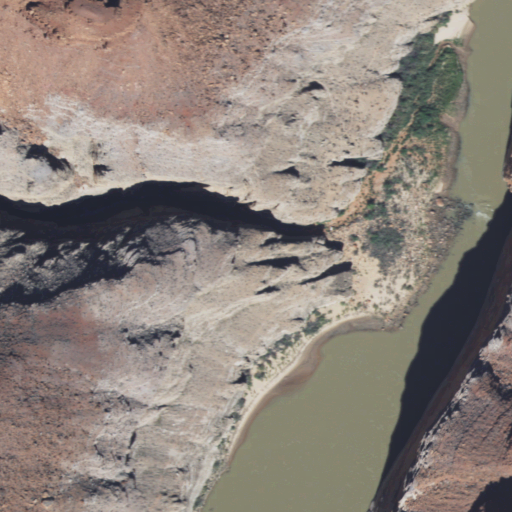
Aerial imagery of valley in Arizona named South Canyon containing shrub, barren land, and open water